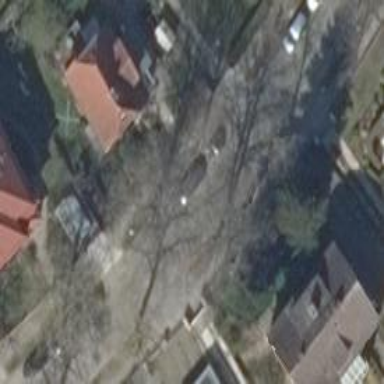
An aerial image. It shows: Deciduous tree with broadleaved leaves.